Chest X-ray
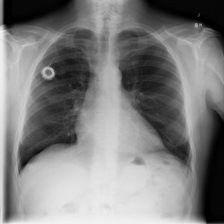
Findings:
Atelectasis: negative
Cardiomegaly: negative
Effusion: negative
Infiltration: negative
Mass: negative
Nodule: negative
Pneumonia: negative
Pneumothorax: negative
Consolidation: negative
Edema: negative
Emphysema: positive
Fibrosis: negative
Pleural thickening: negative
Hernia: negative